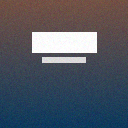
Screen state: on